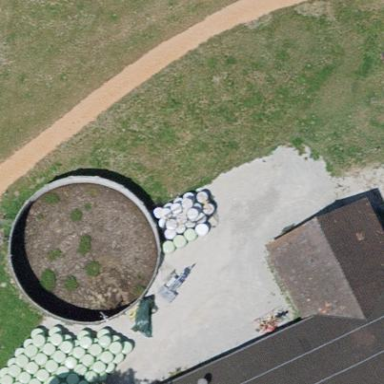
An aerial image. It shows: Storage tank with man-made structure.